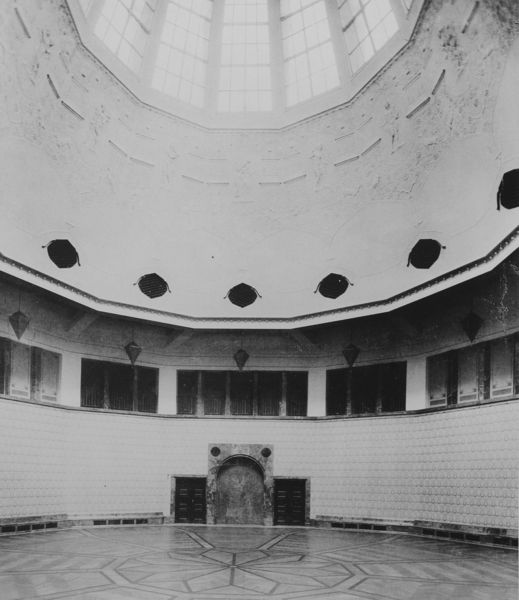
Titel: Innenansicht Halle, Kunstgebäude Stuttgart, Schloßplatz 2
Künstler: Theodor Fischer
Standort: Stuttgart
Institution: Kunstgebäude
Schlagwörter: dunkel, weiß, fenster, glas, hell, laterne, licht, marmor, raum, schwarz, säulen, tür, gebäude, haus, muster, ornament, wand, architektur, stein, bild, innenraum, kirche, sonne, boden, innen, kreis, oval, rund, turm, relief, ruhe, sitz, sitze, türen, fußboden, leer, modern, mauer, türe, empore, saal, kuppel, stille, jugendstil, detail, einheit, verzierung, stuck, innenansicht, monumental, hoch, tor, leuchten, arena, galerie, halle, foto, fotografie, photographie, symetrie, eingang, nische, umgang, gewölbe, stern, torbogen, beton, denkmal, hall, schwarz weiss, fliesen, kreise, kacheln, mosaik, löcher, altar, bänke, pantheon, photo, verziert, ausstellung, portal, obergaden, grab, kirchenraum, echo, konstruktion, strenge, museum, niesche, wien, marmorboden, geometrie, bau, aufbau, fenser, nischen, etage, zentralbau, polygon, oculus, rotunde, statik, glaskuppel, rundbau, oberlicht, tambour, kuppeö, rondo, mathematik, kuppeldach, synagoge, fensterung, einfachheit, statisch, mahnmal, entlüftung, aktuell, gegenwart, lehr, symmetrei, architktuir